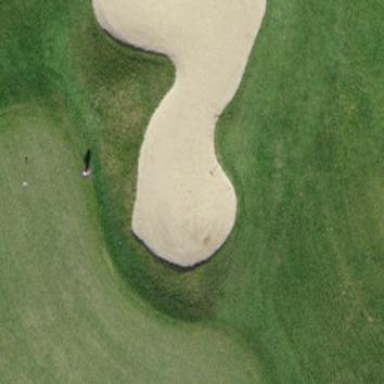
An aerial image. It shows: Golf bunker filled with sandy terrain.